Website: macys
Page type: delivery-shipping
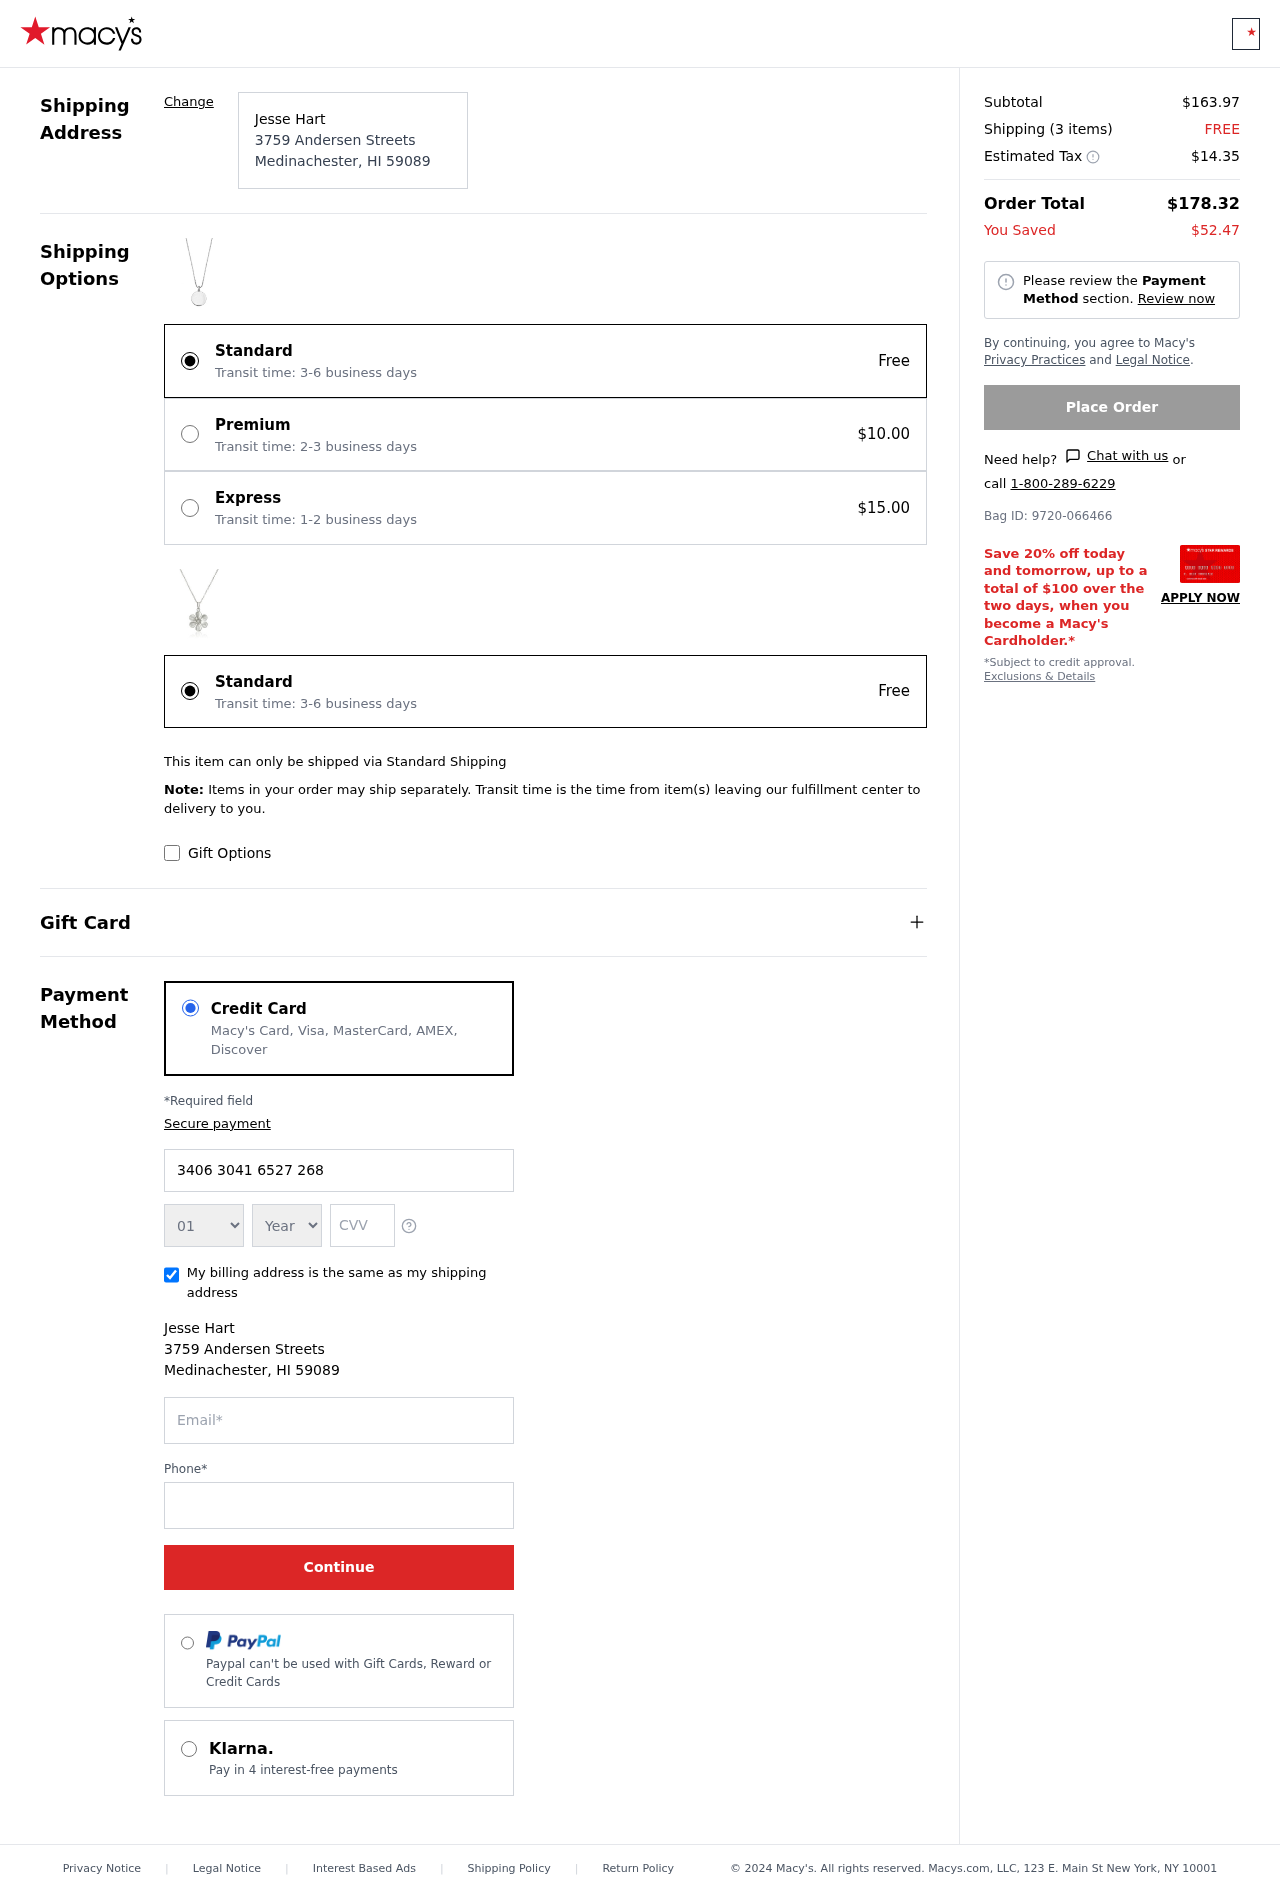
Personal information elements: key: PII_CARD_EXPIRY_MONTH
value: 01
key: PII_CARD_EXPIRY_YEAR
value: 29
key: PII_CITY
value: Medinachester
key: PII_CITY_STATE_ZIP
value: Medinachester, HI 59089
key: PII_FULLNAME
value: Jesse Hart
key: PII_POSTCODE
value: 59089
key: PII_STATE_ABBR
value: HI
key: PII_STREET
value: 3759 Andersen Streets
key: PII_CARD_NUMBER
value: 3406 3041 6527 268
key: PII_CARD_CVV
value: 1891
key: PII_EMAIL
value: jhart@gmail.com
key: PII_PHONE
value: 3425181801
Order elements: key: ORDER_SUBTOTAL
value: $163.97
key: ORDER_NUM_ITEMS
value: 3
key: ORDER_SHIPPING_COST
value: FREE
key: ORDER_TAX
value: $14.35
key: ORDER_TOTAL
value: $178.32
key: ORDER_SAVINGS
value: $52.47
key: ORDER_BAG_ID
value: Bag ID: 9720-066466